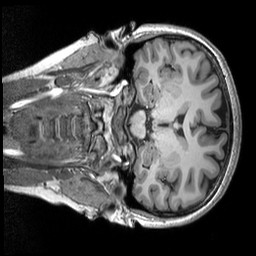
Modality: T1w
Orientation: coronal
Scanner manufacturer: siemens
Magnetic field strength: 3 T
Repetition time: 2.53 s
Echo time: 0.00298 s